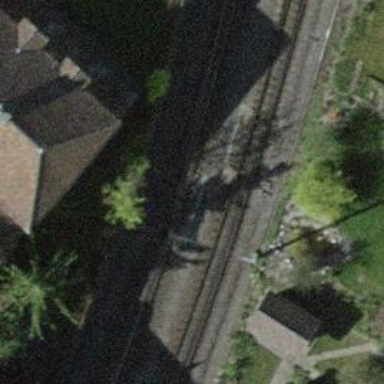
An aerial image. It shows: Railway switch.